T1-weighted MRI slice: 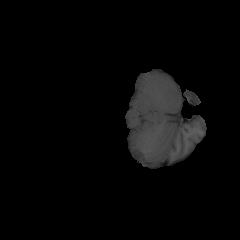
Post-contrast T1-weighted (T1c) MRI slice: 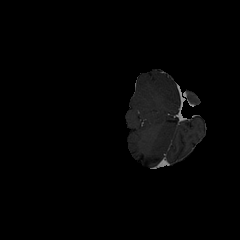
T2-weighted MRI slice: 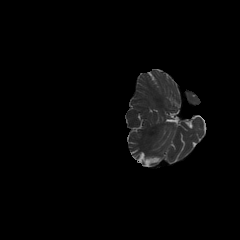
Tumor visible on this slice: no